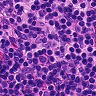
Metastatic tissue present: no